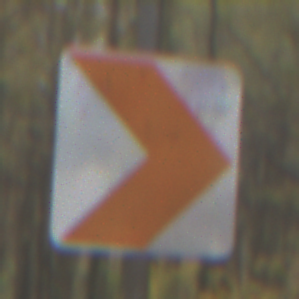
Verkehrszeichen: RichtungstafelnInKurvenKleinLinks
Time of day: MorningAfternoon
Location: Outdoor (Nature)
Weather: Overcast
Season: Autumn
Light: Natural